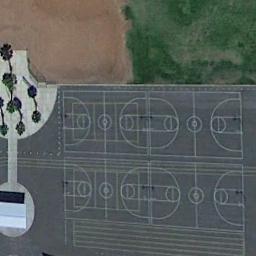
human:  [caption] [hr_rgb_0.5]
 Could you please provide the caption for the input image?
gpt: The basketball courts on the concrete floor are next to the lawn and bare land .

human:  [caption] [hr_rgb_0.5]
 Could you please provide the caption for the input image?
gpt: Four basketball courts next to a baseball diamond and a white building beside .

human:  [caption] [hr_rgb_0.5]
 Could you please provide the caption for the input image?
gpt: There are four basketball courts on the open place next to the grass .

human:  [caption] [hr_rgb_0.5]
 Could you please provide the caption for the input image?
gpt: The grass is beside the basketball court .